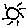
Label: sun